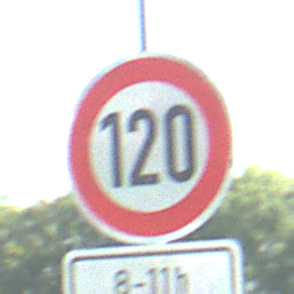
Verkehrszeichen: Geschwindigkeit120
Zusatzzeichen unten: ZeitangabenOhneBeschraenkungAufWochentage2
Umgebung: Outdoor, Nature
Tageszeit: Midday
Wetter: Clear
Licht: Natural
Jahreszeit: NotSpecified
Kontrast: HighContrast